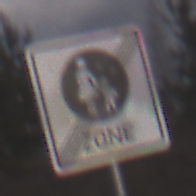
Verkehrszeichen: EndeFussgaengerzone
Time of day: MorningAfternoon
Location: Outdoor (Nature)
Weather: PartlyCloudy
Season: NotSpecified
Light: Natural